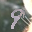
Label: 9